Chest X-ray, PA view. Patient: 24 years old, sex M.
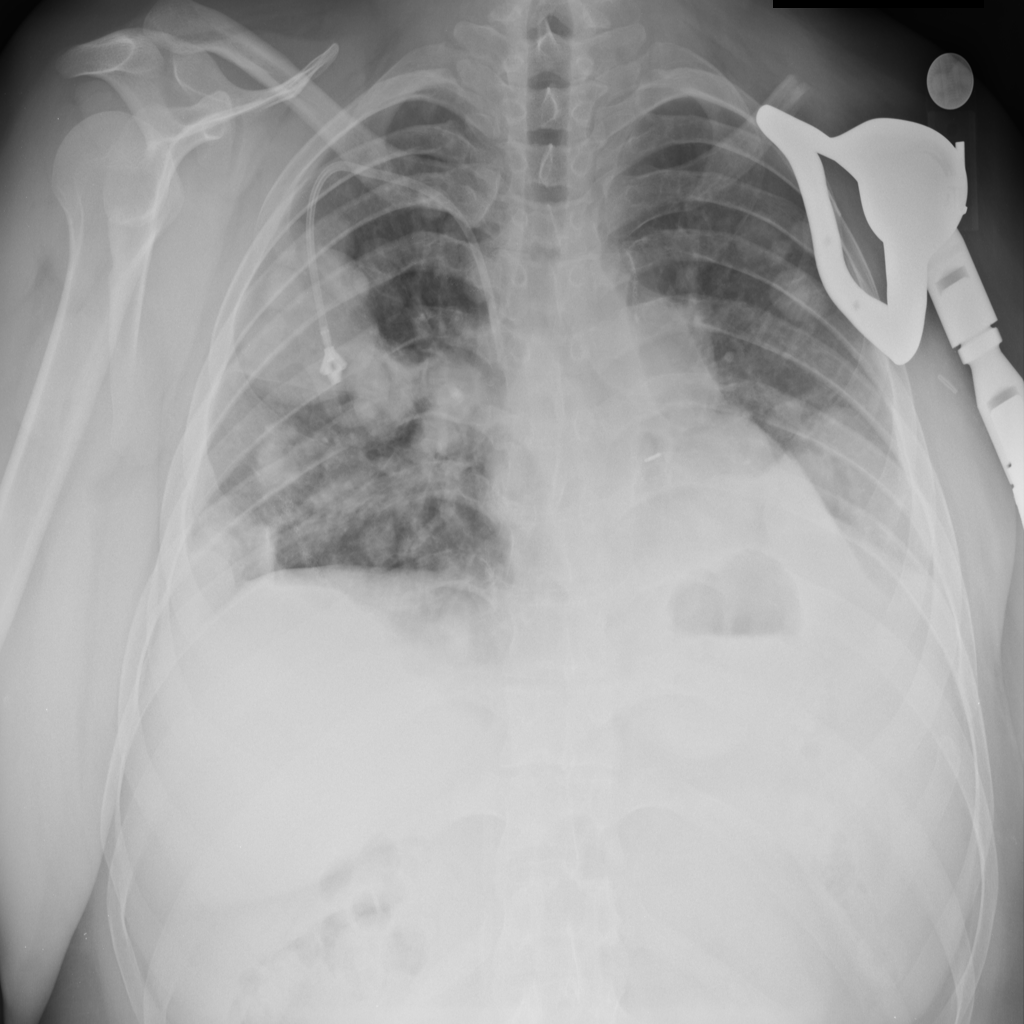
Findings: Effusion, Infiltration, Nodule